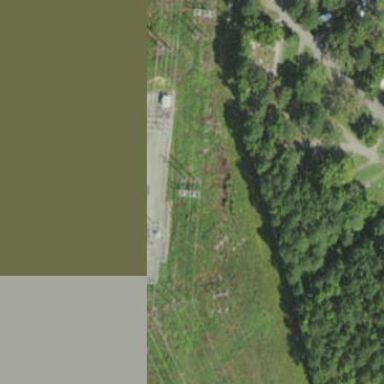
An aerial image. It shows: Power substation.